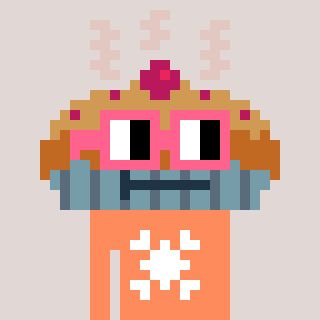
a pixel art character with square pink glasses, a pie-shaped head and a peachy-colored body on a warm background